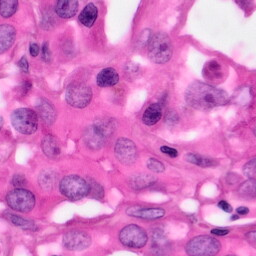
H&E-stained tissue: Pancreatic